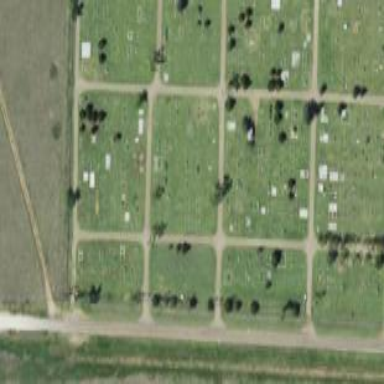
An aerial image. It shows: Cemetery.